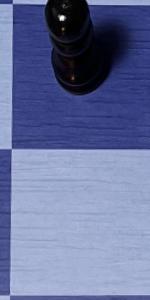
Label: Empty